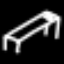
Label: bed